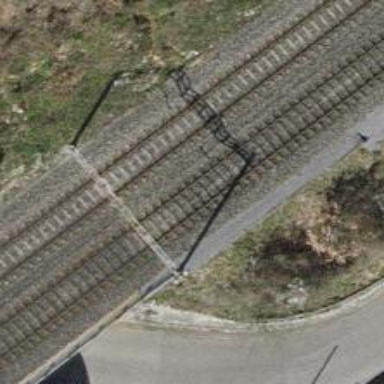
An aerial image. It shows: Railway bridge with electrified tracks and single contact line.